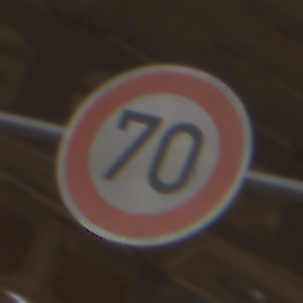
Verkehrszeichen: Geschwindigkeit70
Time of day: SunriseSunset
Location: Roofed (Suburban)
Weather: Clear
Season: NotSpecified
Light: Natural